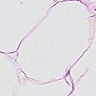
Metastatic tissue present: no